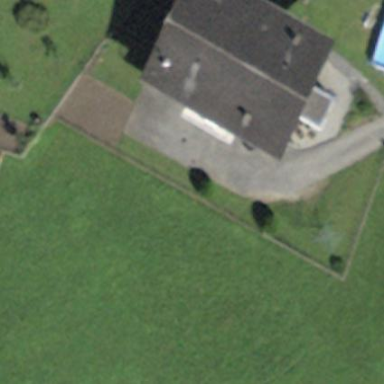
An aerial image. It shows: Detached building.